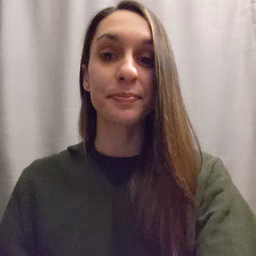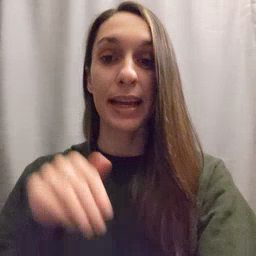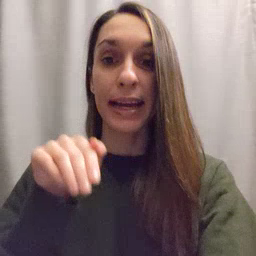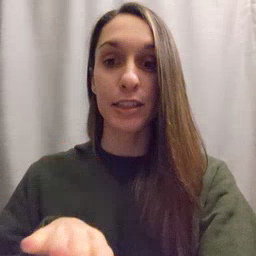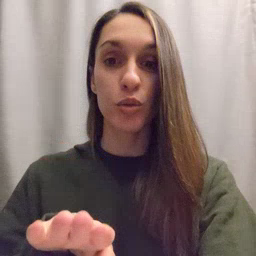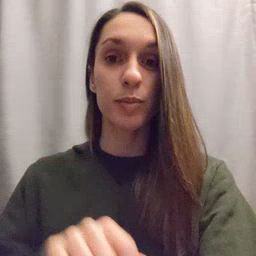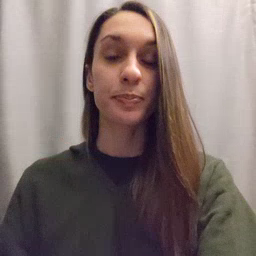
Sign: into